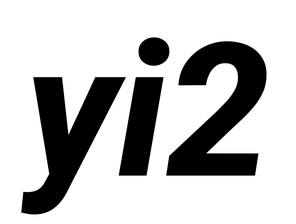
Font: Roboto-Italic_ExtraBold_Italic